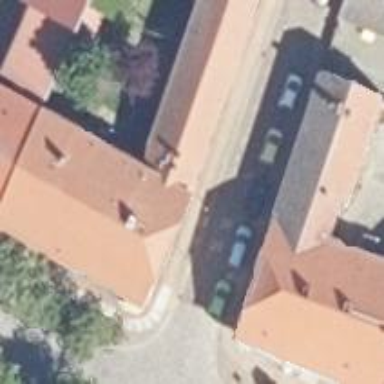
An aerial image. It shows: Residential building that also serves as veterinary clinic.